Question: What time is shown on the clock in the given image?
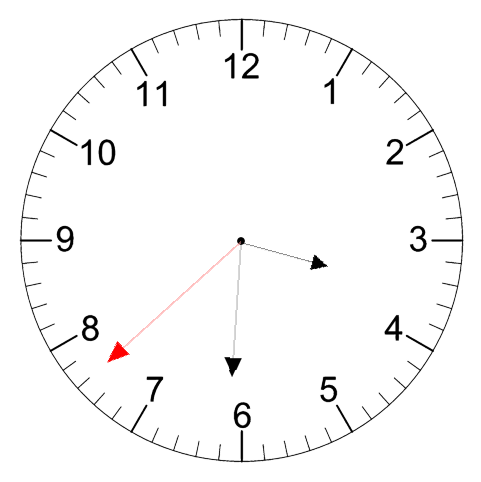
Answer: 03:30:38